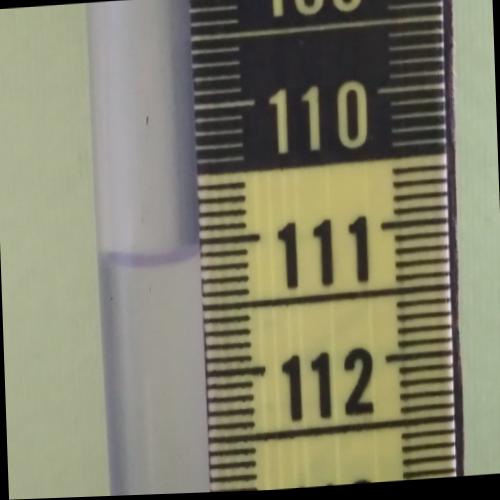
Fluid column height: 111.1 cm